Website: apple
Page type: address-validator
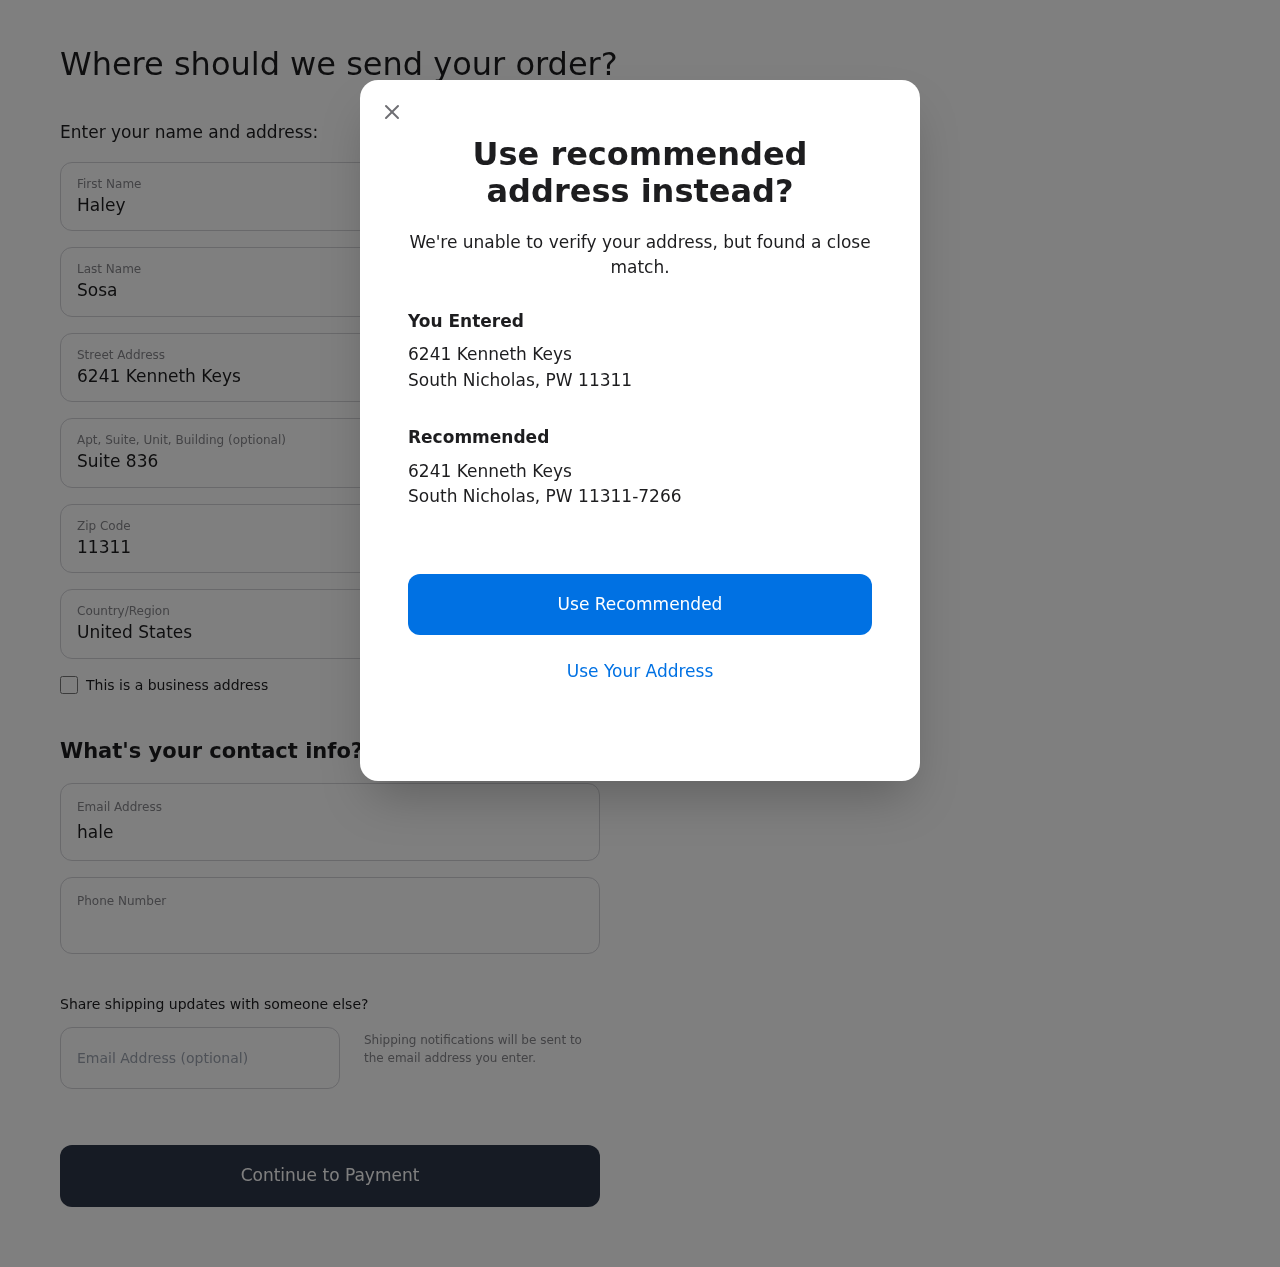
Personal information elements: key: PII_CITY
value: South Nicholas
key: PII_COUNTRY
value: United States
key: PII_EMAIL
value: haley_sosa@yahoo.com
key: PII_FIRSTNAME
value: Haley
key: PII_GIFT_EMAIL
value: tylergutierrez@yahoo.com
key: PII_LASTNAME
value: Sosa
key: PII_PHONE
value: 7746296863
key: PII_POSTCODE
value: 11311
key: PII_POSTCODE_FULL
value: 11311-7266
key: PII_STATE_ABBR
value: PW
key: PII_STREET
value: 6241 Kenneth Keys
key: PII_STREET2
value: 6241 Kenneth Keys
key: PII_STREET2
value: Suite 836
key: PII_CITY2
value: South Nicholas
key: PII_STATE_ABBR2
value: PW